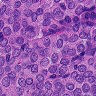
Metastatic tissue present: yes